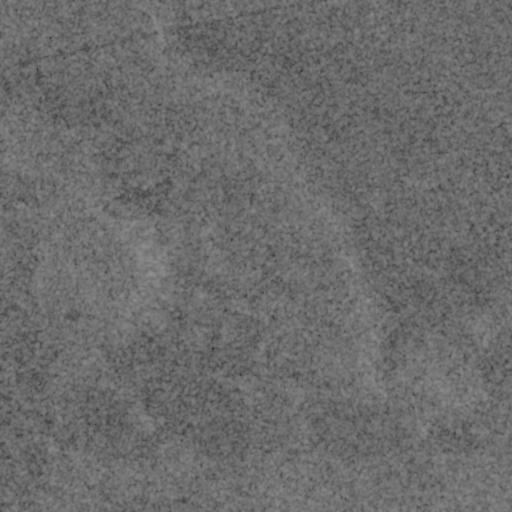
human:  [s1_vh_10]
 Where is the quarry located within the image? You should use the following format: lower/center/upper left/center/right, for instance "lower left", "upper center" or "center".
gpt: The quarry is located in the center left of the image.
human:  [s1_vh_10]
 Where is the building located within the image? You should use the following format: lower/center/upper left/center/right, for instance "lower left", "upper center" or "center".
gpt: The building is located in the center left of the image.
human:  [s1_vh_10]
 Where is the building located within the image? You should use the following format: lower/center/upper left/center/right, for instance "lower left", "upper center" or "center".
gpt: The building is located in the center left of the image.
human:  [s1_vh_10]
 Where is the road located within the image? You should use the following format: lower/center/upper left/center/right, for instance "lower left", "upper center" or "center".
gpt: There is no road in the image.

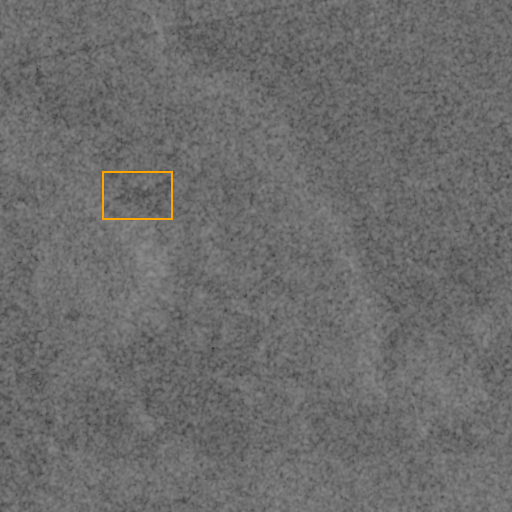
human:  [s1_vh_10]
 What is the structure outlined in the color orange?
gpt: The structure outlined in orange is a quarry.
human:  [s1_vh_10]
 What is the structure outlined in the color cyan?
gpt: There is no cyan outline.